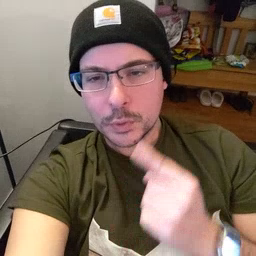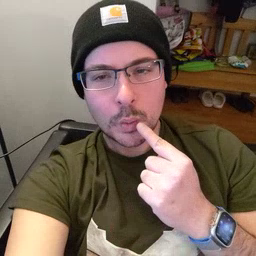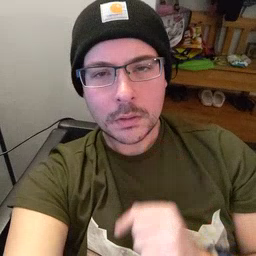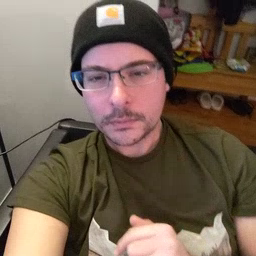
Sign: tooth